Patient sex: M
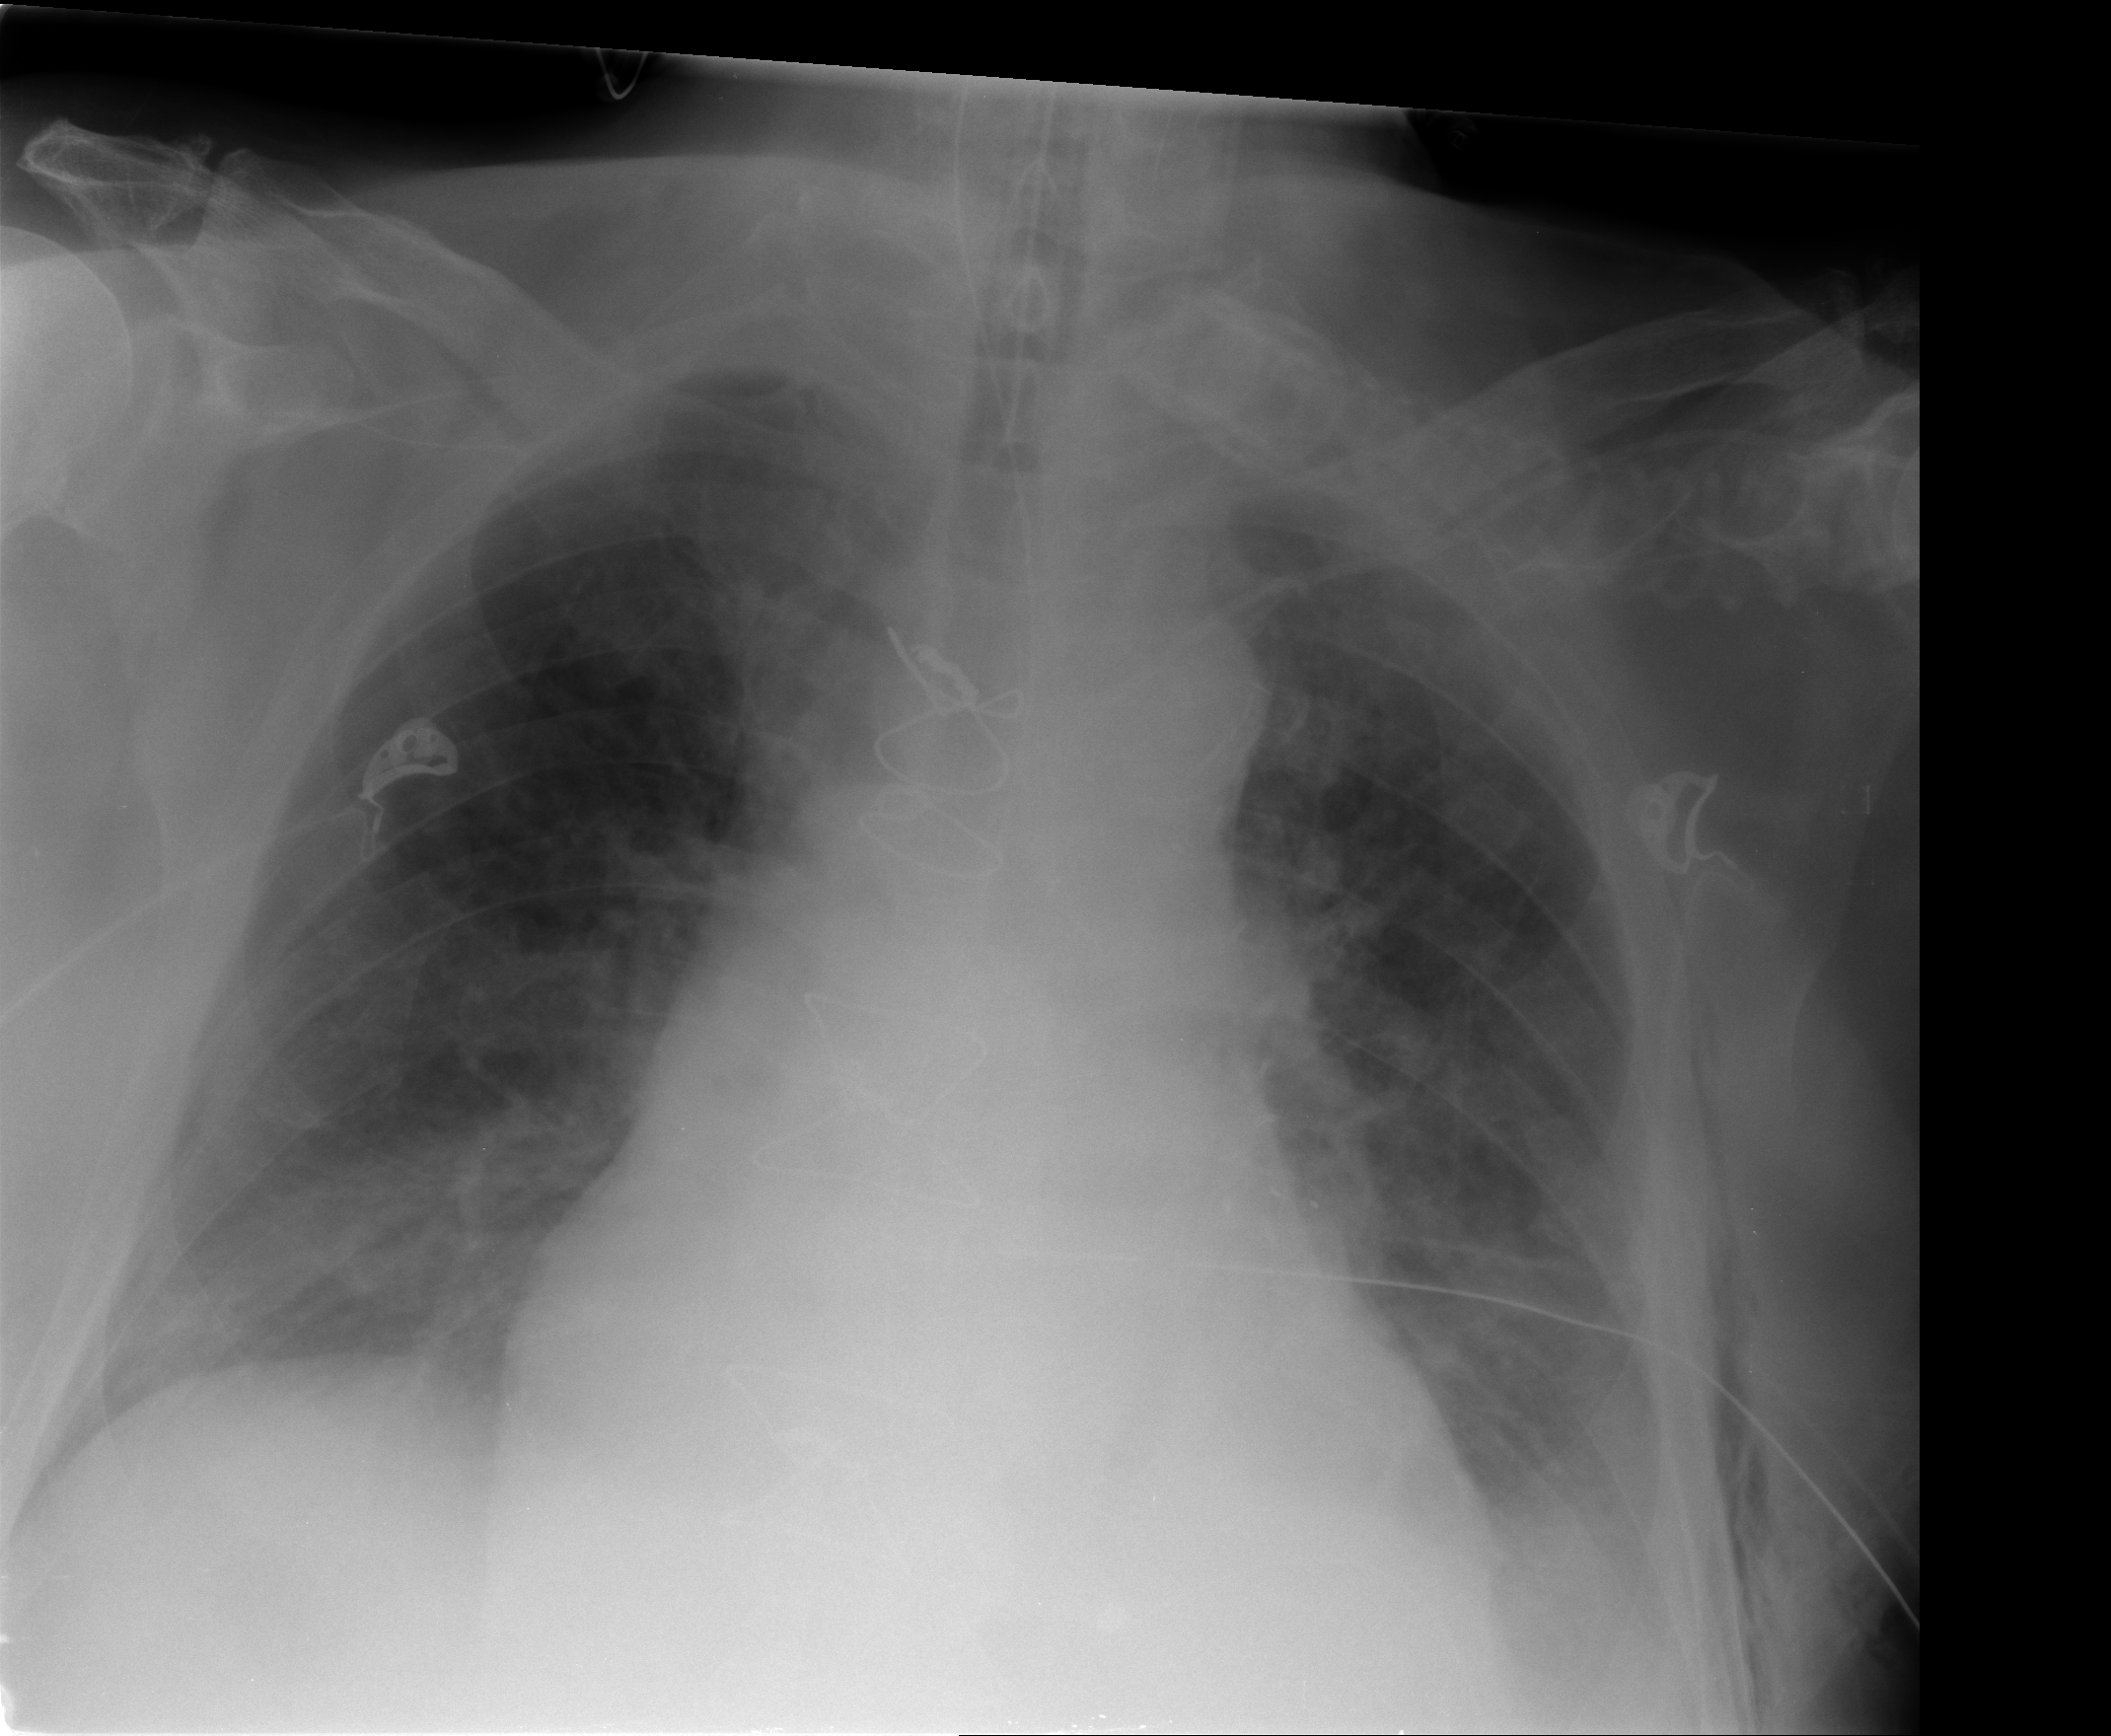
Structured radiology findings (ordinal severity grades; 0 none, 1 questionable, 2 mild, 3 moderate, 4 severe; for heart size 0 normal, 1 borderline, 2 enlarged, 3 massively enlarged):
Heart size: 2
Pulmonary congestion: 3
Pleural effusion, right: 0
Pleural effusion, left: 0
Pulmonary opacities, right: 0
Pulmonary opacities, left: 0
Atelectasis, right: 2
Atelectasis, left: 2